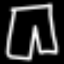
Label: pants